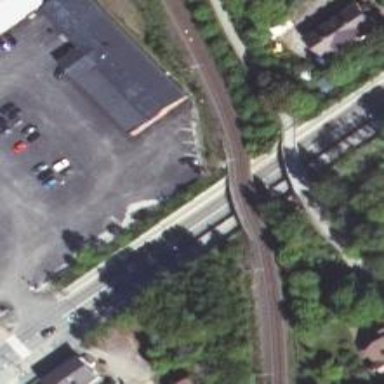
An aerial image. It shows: Bridge with electrified continuous railway track and contact line.